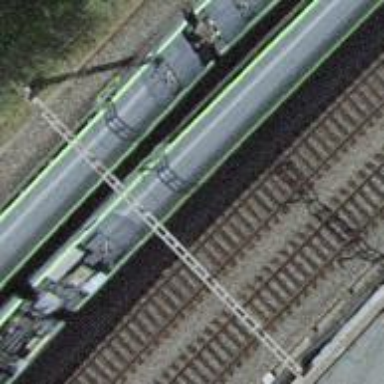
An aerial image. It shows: Single-track railway with electrified contact lines.